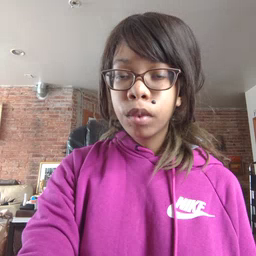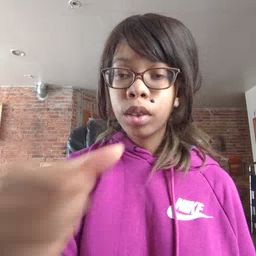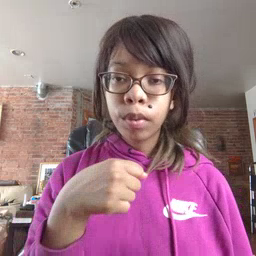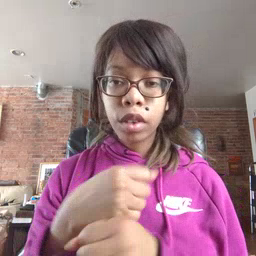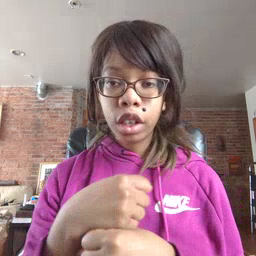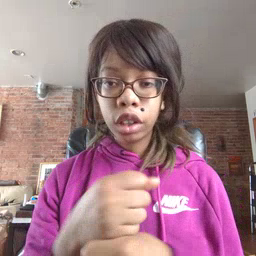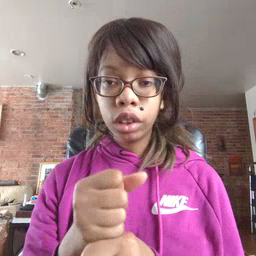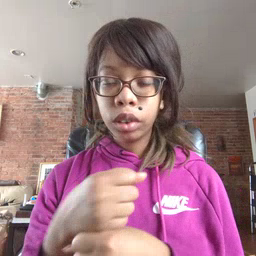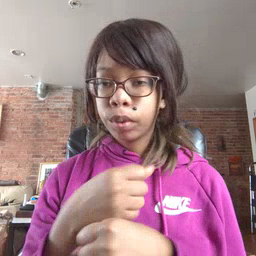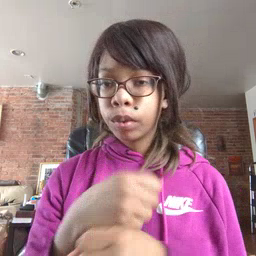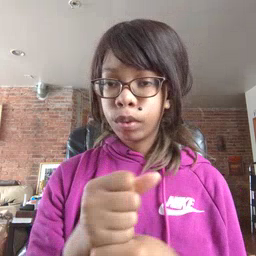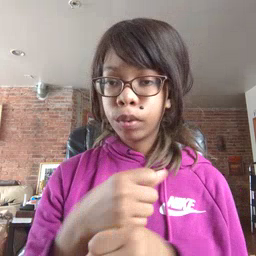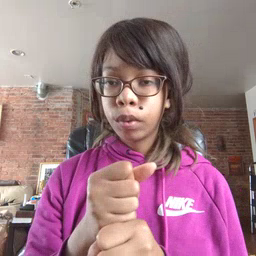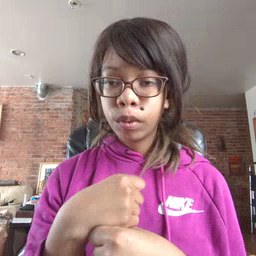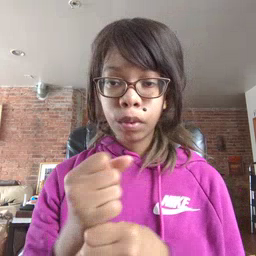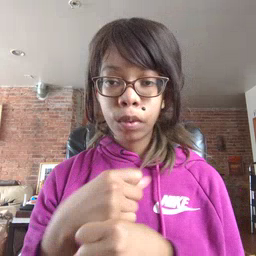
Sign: make